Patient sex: M
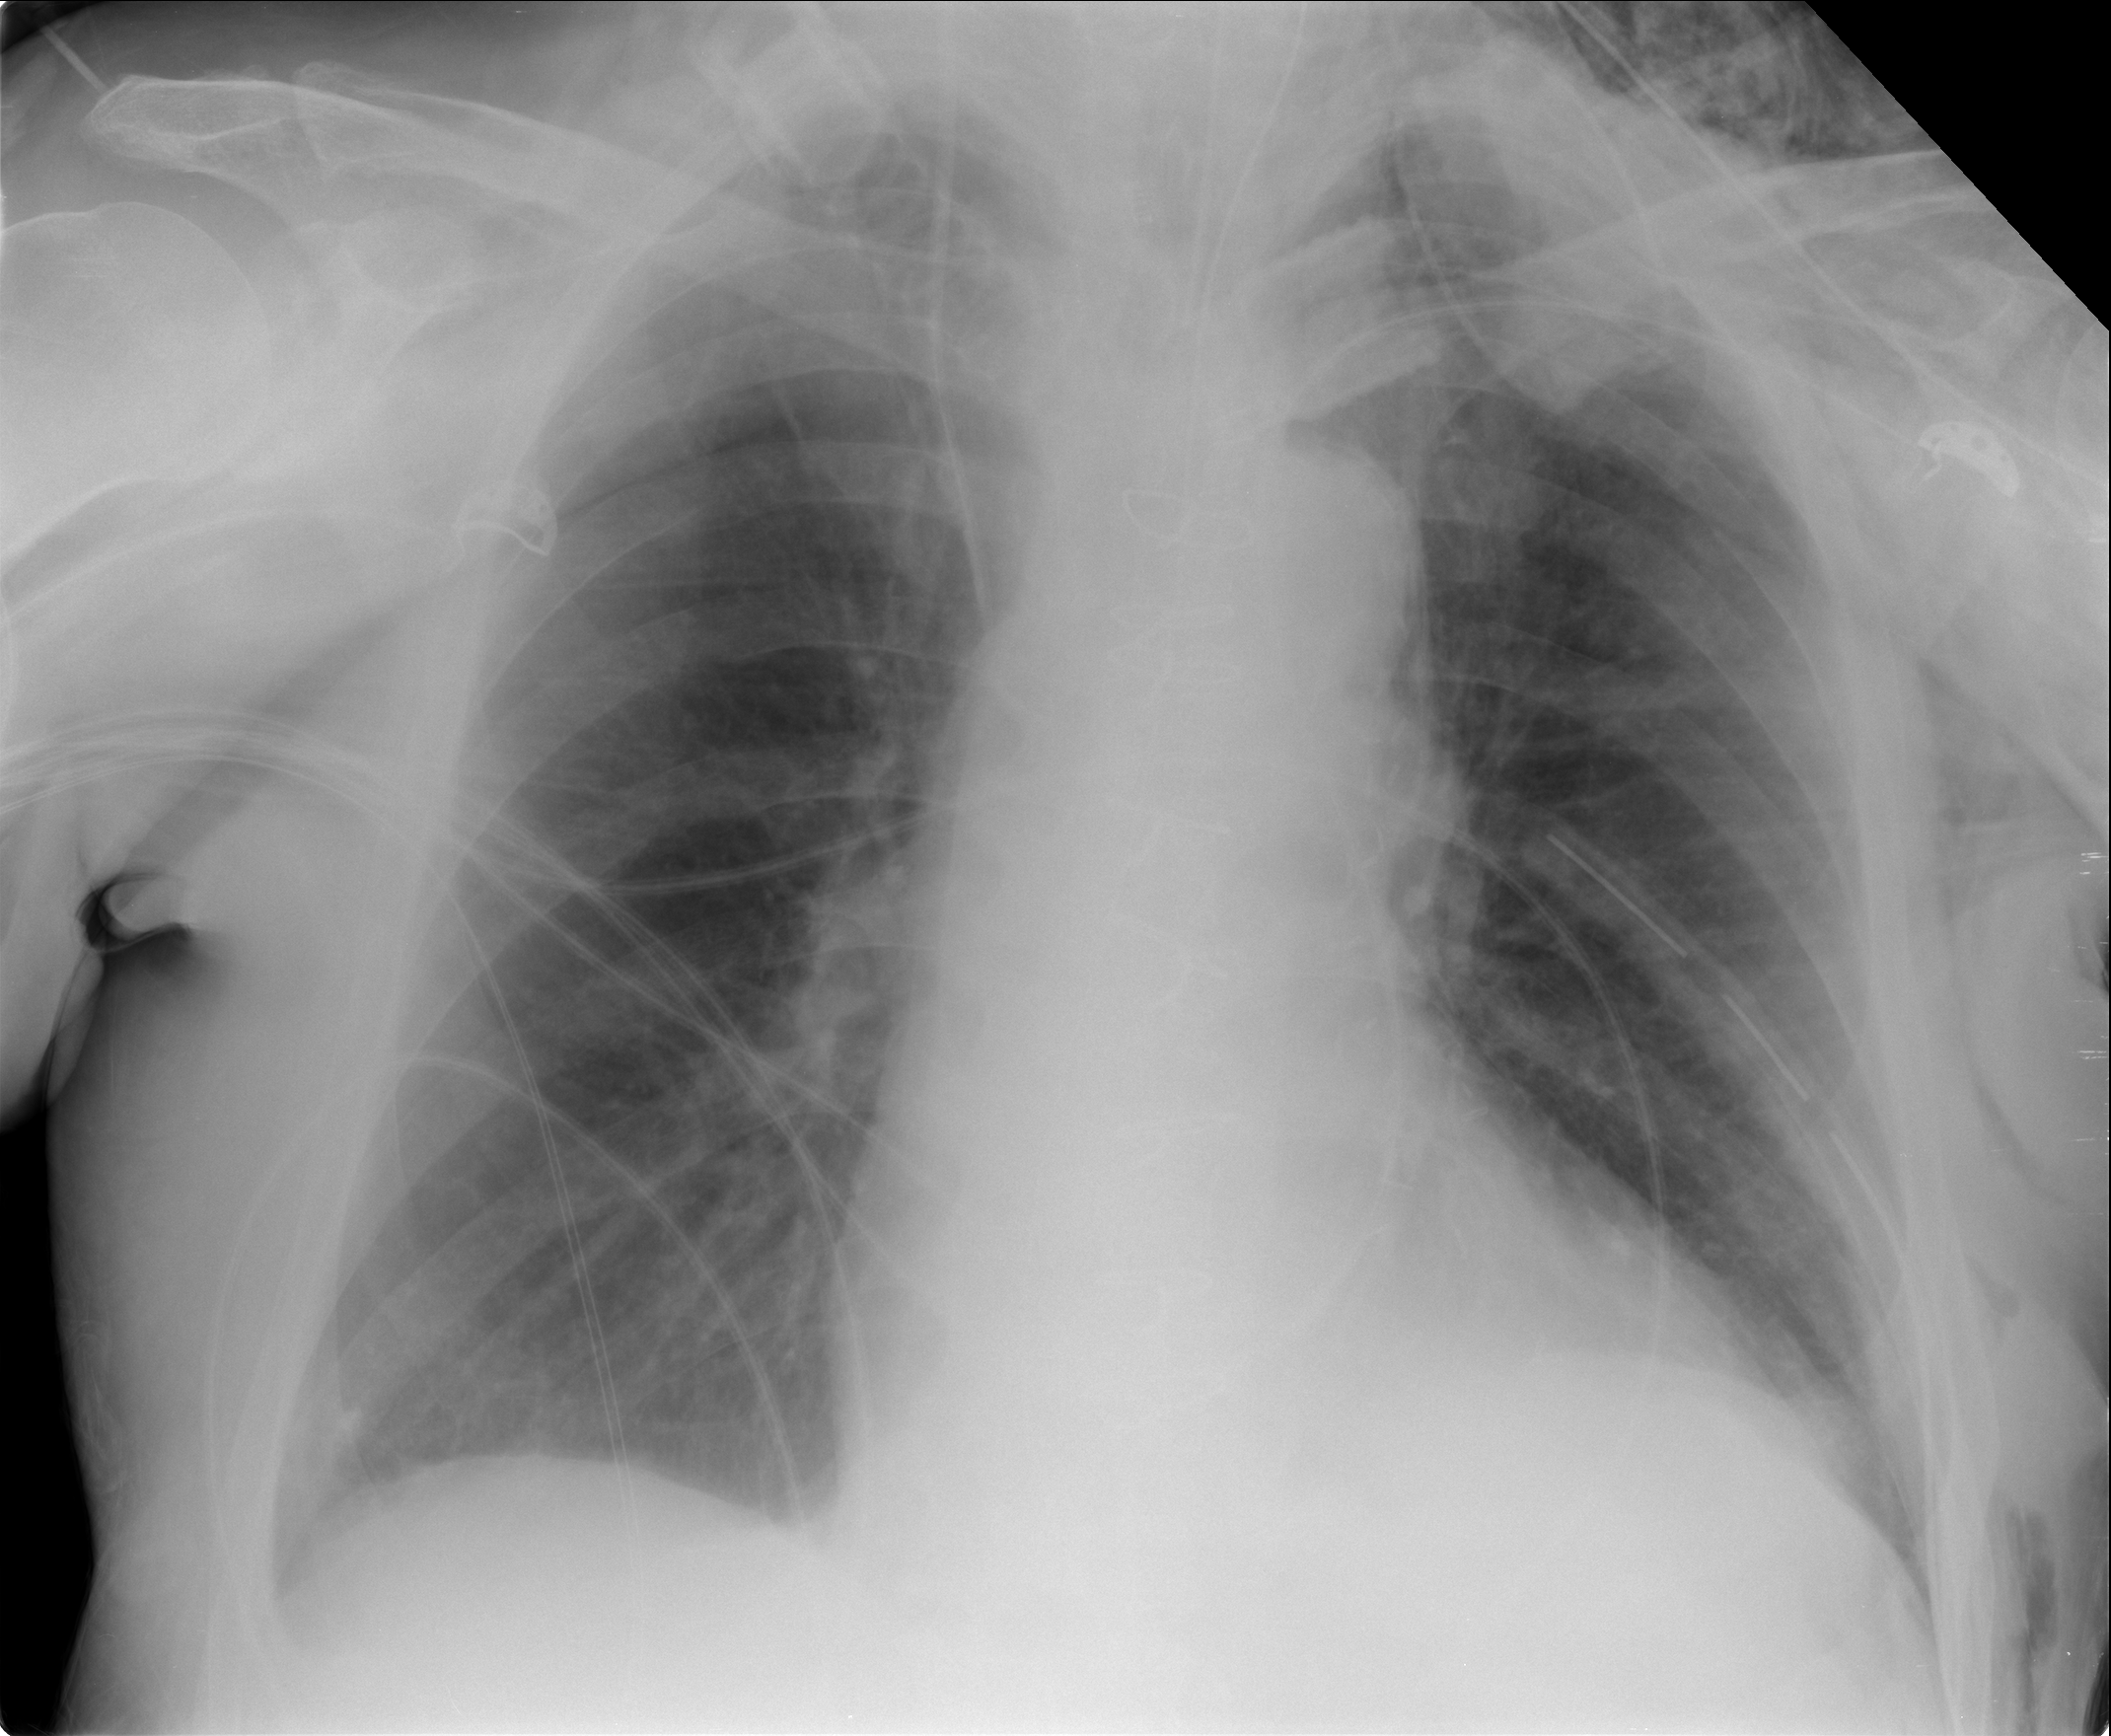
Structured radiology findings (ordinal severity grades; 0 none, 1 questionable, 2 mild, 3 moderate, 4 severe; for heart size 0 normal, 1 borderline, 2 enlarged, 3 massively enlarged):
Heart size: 2
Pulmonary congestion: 1
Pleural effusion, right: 1
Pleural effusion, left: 0
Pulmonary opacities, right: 0
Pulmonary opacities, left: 0
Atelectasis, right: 2
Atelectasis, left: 2